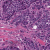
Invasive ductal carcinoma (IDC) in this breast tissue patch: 1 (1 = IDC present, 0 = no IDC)